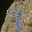
Label: 7